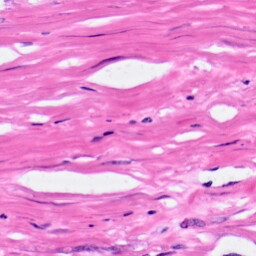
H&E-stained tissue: Pancreatic